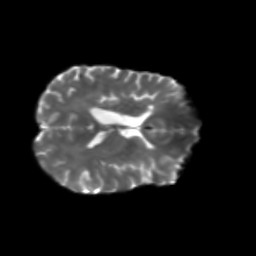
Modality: T2w
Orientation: axial
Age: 50
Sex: female
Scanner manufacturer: siemens
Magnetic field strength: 3 T
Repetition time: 5.25 s
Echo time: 0.08 s